Question: I've created a spreadsheet, and over the years I've been editing/adding scripts to this spreadsheet to extend functionality. While doing this, I inadvertently created some extra projects. Now when I click Tools -> Script Editor, it comes up with the following:

How do I delete "Copy of Character Data", and "Untitled project"? I'd like to keep the google spreadsheet around (As I'd like to keep its revision history).
I've tried following <URL>, but to no avail. Going to "script.google.com" simply loaded my last script, and didn't give me some type of dashboard where I could remove individual scripts. I see no delete option anywhere, and there is no scripts that I could find in "drive.google.com".
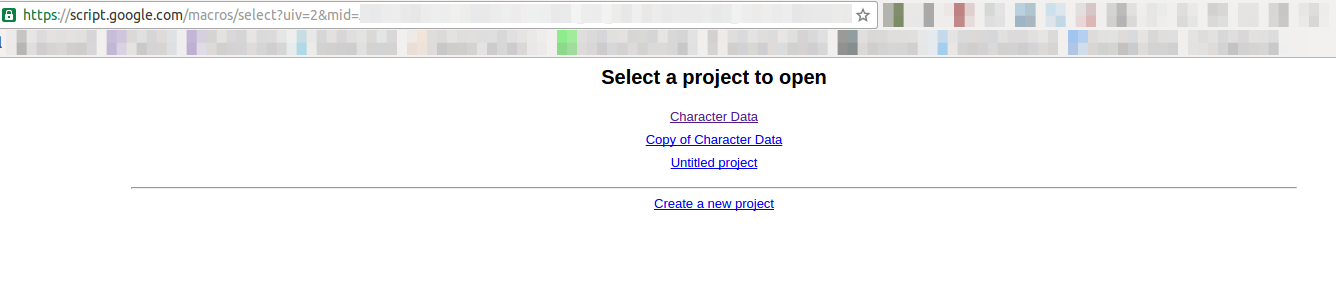
Answer: Choose the project you want to delete and when you are in you have the option to delete it (as long as you are the owner of the project).
<URL>